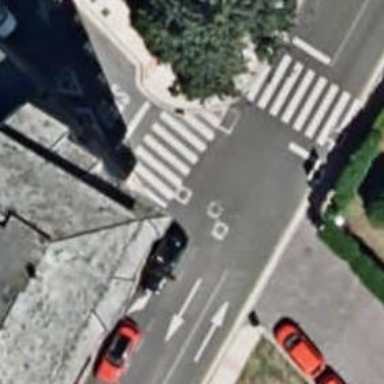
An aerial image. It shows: Crossing with traffic signals.